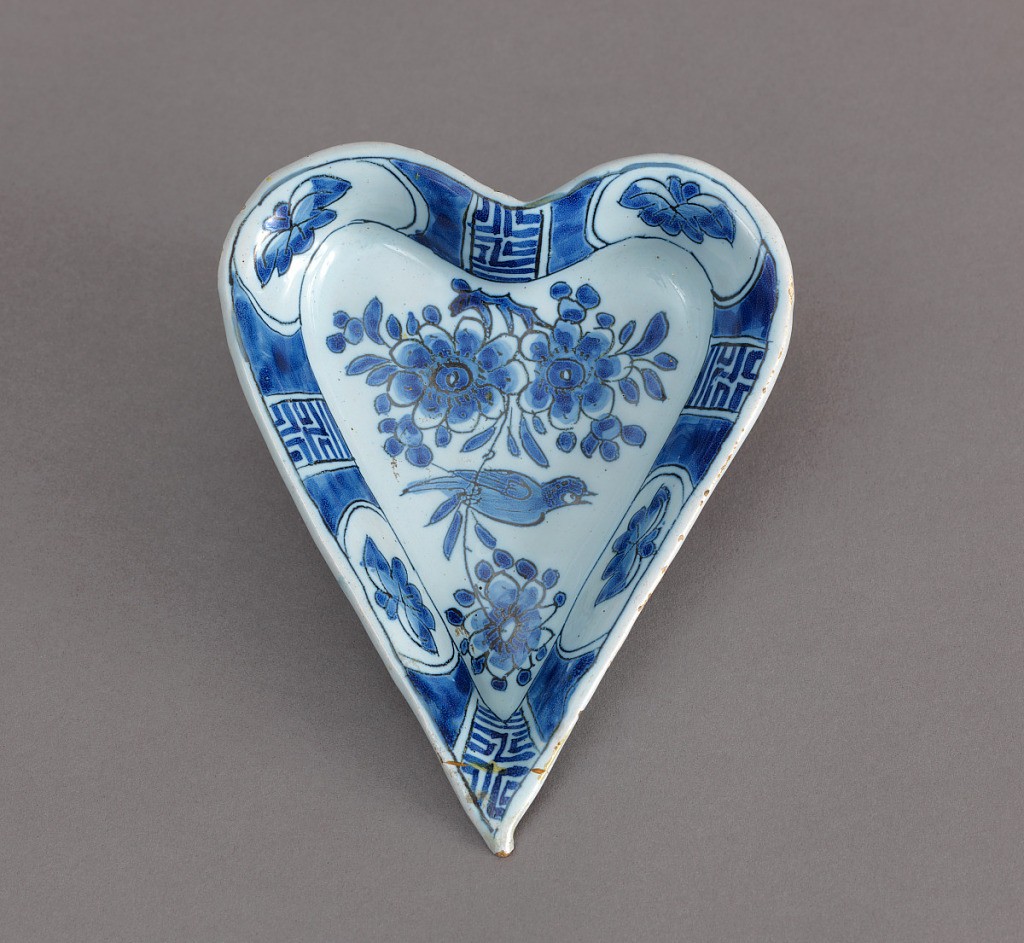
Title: Heart-Shaped Sweetmeat Dish
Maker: De Paauw (Peacock) Factory, Dutch, active 1651 - 1774
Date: ca. 1705–40
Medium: Tin-glazed earthenware
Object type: Dish
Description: Heart-shaped dish on short foot rim with slightly flaring sides; painted inunderglaze blue on white with birds and flowers in center, on sides with alternating panels of flowers and pseudo-Chinoiserie characters.